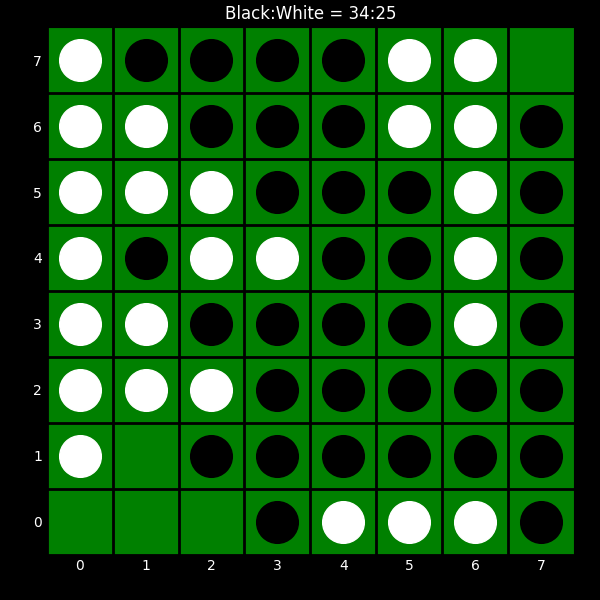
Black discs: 34
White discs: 25